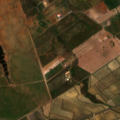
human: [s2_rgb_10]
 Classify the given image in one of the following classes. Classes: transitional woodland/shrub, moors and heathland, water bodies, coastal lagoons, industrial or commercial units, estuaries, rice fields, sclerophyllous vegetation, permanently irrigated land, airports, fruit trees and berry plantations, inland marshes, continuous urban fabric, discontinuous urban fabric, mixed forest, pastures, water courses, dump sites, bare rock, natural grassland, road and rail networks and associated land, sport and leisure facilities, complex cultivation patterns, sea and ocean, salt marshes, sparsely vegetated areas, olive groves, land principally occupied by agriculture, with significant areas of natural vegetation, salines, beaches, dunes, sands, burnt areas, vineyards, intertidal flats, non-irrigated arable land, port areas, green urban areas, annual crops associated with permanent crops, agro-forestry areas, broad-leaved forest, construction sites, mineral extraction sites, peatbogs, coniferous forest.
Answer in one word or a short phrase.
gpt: continuous urban fabric